Question: In my recent application, i have a 'Document' entity and this document can refer from a user to another user, also each group of users has a 'DocumentStation'; these refers logged in 'DocumentStationHistory' table:

Now, i want list all last document refers that loges in 'DocumentStationHistory' table to a 'Dictionary' using EF code first(group by 'documentId').
so i wrote these method:
'''
public Dictionary<int, DocumentStationHistory> GetLastDocumentStationHistoryListOfDocuments(string criteria)
{
Dictionary<int, DocumentStationHistory> result = new Dictionary<int, DocumentStationHistory>();
using (IUnitOfWork uow = new MyContext())
{
DocumentStationHistoryRepository repository = new DocumentStationHistoryRepository(uow);
result = repository.All().
Include(x => x.DocumentStation).
Where(criteria,new object[]{}).
OrderBy(d=>d.DocumentId).
OrderBy(d=>d.DocumentStationHistoryId).
GroupBy(g => (int)g.DocumentId).
ToDictionary(g => (int)g.Key, g => g.LastOrDefault());
return result;
}
}
'''
it return a dictionary, but the result isn't correct, it doesn't return the refer of each document, also the 'DocumentStation' navigation property, in the result is 'null'.
where is my mistake?
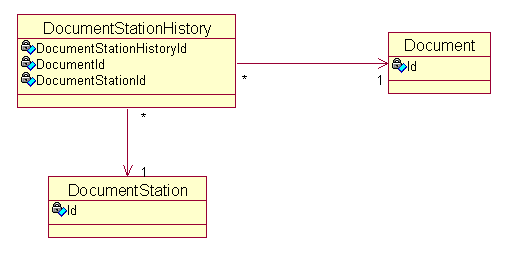
Answer: Two problems for the ordering:
- 'OrderBy''OrderBy''ThenBy'- I don't believe 'GroupBy' is guaranteed to maintain the ordering of the rest of the sequence. You should order the grouping:'''
result = service.All()
.Include(x => x.DocumentStation)
.Where(criteria, new object[]{})
.GroupBy(g => (int)g.DocumentId)
.ToDictionary(g => (int)g.Key,
g => g.OrderBy(d => d.DocumentId)
.ThenBy(d => d.DocumentStationHistoryId)
.Last());
'''
(There's no need to use 'LastOrDefault' - there to be at least one element, otherwise there wouldn't be a group.)
An alternative to using 'Last' would be to use 'OrderByDescending' and 'ThenByDescending', then 'First', by the way.
I don't know about the 'DocumentStation' inclusion part, I'm afraid.